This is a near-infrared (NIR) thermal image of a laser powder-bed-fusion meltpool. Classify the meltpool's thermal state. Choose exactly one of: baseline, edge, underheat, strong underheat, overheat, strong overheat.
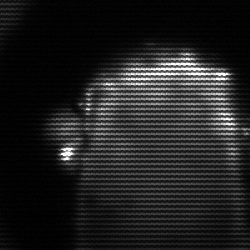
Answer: baseline